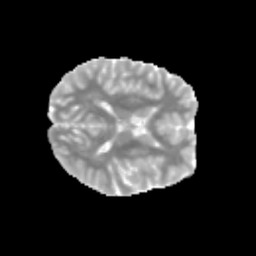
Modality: MD
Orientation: axial
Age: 13
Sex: male
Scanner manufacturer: siemens
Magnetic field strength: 3 T
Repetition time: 3.8 s
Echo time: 0.07 s